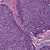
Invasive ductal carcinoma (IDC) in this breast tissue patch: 0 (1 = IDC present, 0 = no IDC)